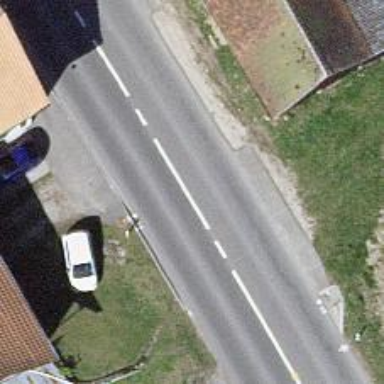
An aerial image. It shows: Secondary road.